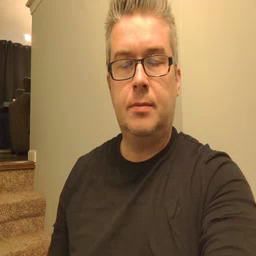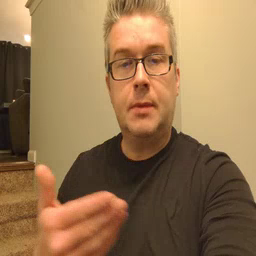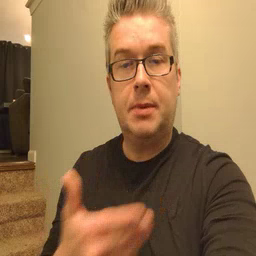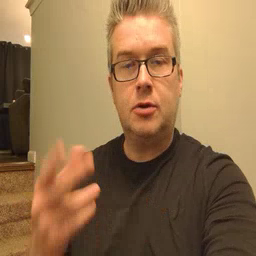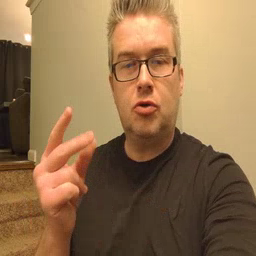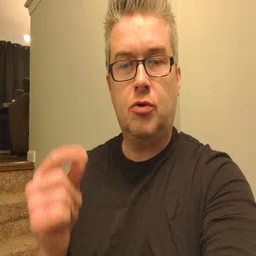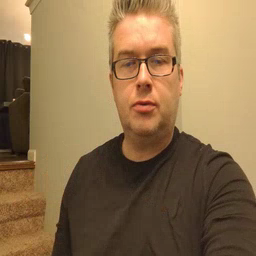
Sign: puppy